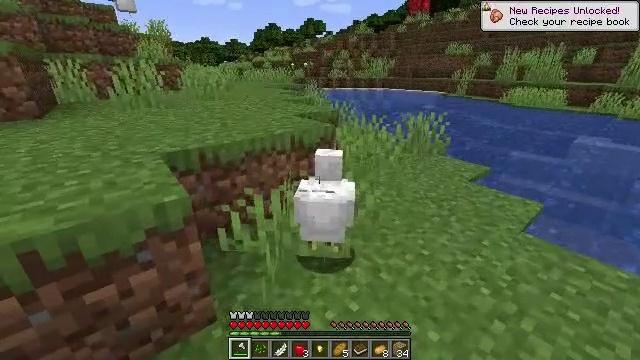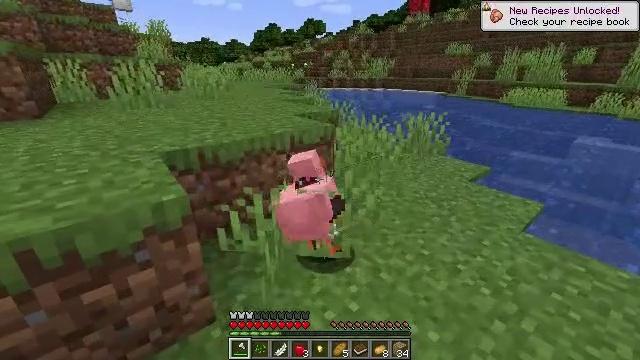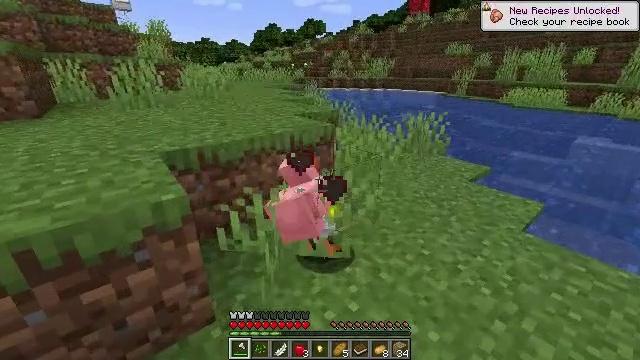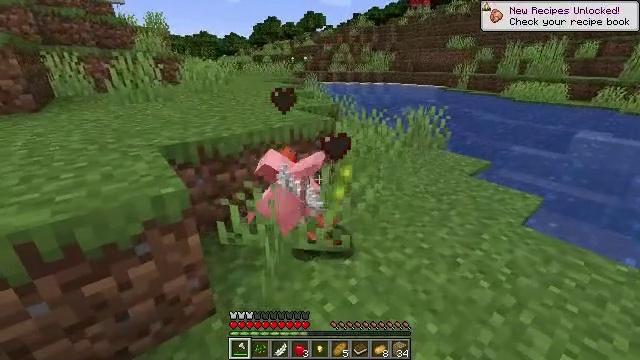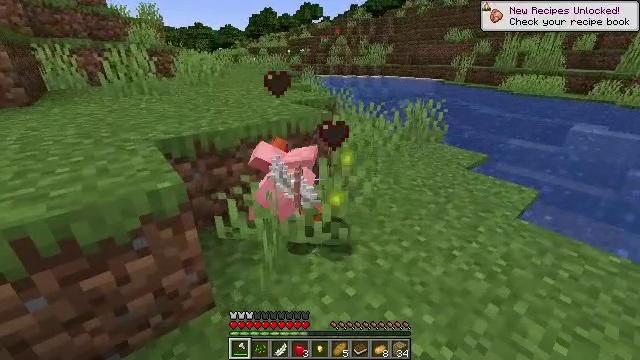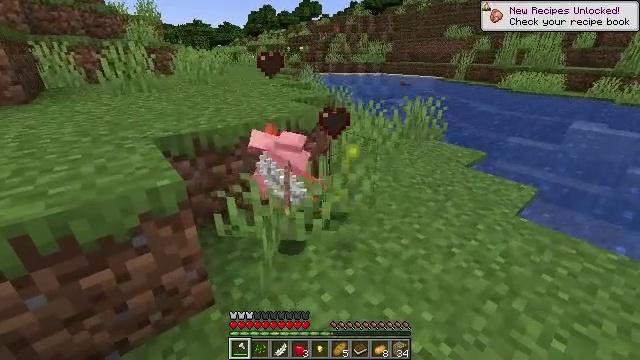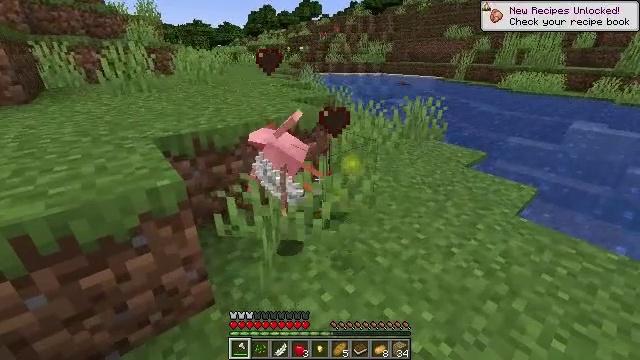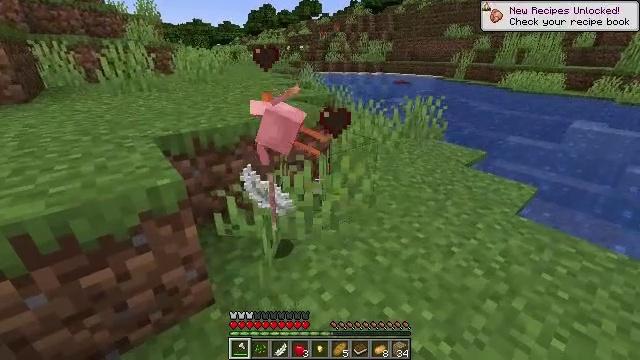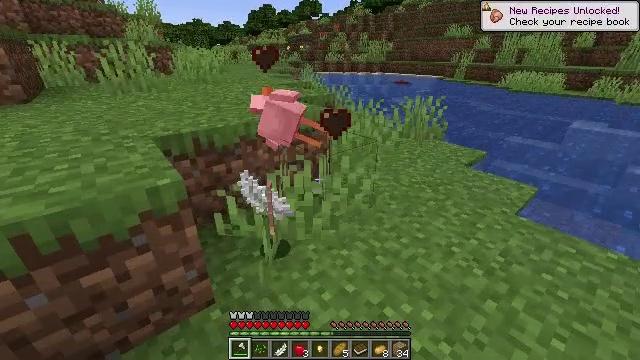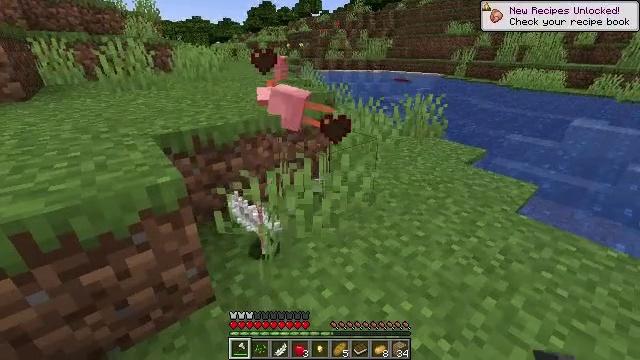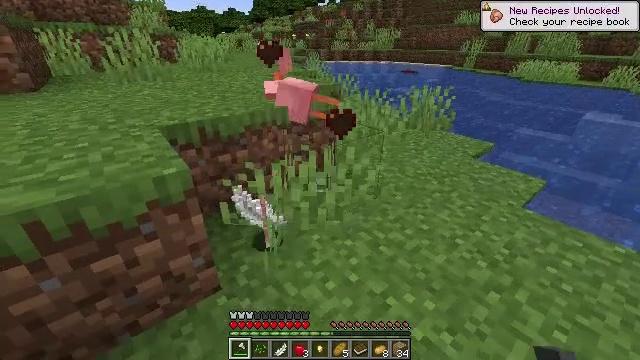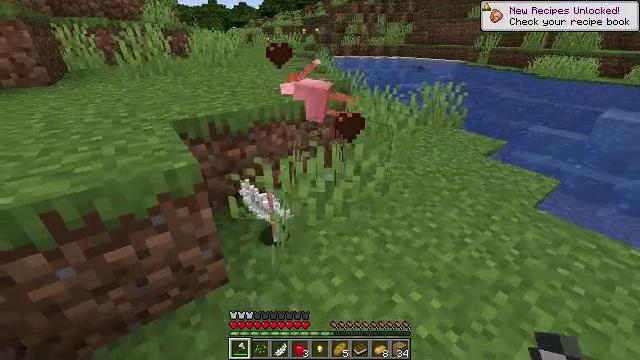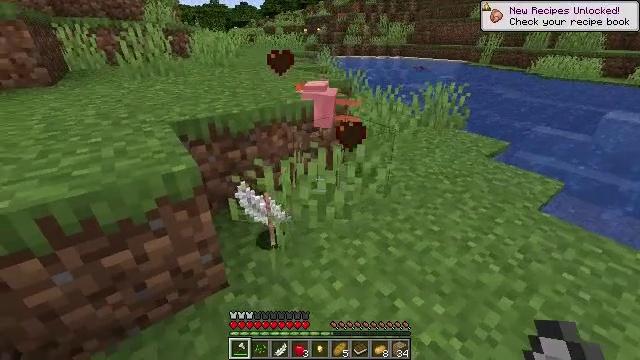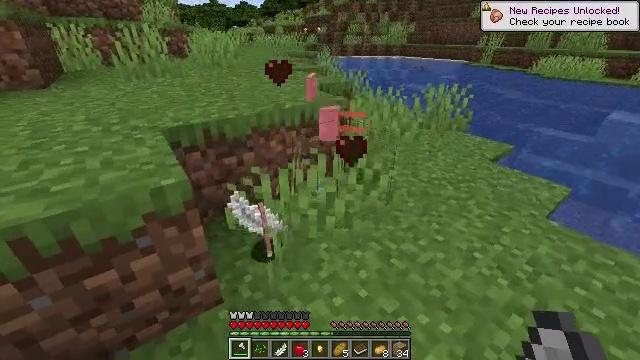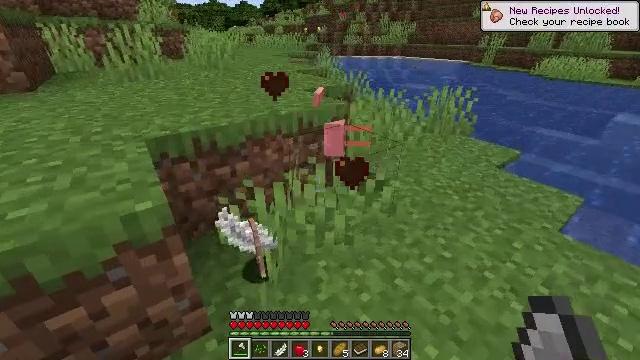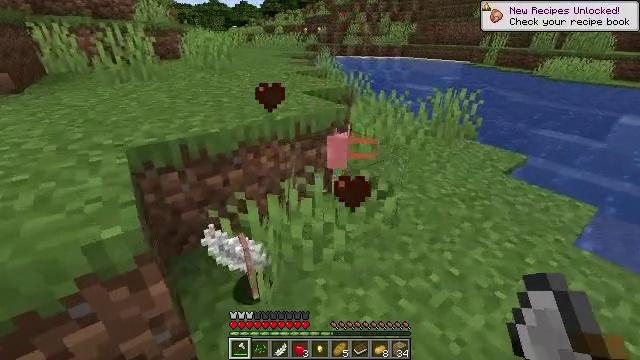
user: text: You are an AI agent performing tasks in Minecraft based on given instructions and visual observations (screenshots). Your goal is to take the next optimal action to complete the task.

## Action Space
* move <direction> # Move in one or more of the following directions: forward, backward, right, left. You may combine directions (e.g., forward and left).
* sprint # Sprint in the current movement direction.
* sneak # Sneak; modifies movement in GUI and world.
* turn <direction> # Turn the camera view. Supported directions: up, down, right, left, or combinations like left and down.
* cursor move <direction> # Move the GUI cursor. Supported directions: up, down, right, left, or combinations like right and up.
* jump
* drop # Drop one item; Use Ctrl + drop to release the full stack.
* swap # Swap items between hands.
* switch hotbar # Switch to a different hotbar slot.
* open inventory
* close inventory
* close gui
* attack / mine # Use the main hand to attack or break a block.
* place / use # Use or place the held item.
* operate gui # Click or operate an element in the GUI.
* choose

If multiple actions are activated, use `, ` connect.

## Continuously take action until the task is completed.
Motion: motion action
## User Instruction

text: Kill mobs.
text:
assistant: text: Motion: no_op
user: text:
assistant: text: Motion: no_op
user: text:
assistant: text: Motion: turn down
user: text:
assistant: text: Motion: turn down
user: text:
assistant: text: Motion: no_op
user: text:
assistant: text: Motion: no_op
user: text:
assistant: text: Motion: no_op
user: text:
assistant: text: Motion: no_op
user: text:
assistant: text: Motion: no_op
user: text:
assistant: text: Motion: turn left and down
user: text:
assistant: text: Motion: turn left
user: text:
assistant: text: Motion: move forward
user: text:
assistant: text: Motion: move forward
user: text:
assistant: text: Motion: move forward
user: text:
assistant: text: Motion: move forward
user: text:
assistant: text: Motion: move forward
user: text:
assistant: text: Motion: move forward
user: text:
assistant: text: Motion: move forward, turn left
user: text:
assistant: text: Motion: move forward, turn left and up
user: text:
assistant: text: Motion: move forward, turn left
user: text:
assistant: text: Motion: move forward, turn left
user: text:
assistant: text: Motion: move forward, turn left
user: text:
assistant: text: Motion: move forward, turn left
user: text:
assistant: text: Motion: move forward, turn left and up, jump
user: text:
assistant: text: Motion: move forward, turn left and up, jump
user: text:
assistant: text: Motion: move forward, turn up, jump
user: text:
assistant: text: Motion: move forward, turn right and up, jump
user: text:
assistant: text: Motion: move forward, turn right and up, jump
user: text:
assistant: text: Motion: move forward, turn right and up, jump
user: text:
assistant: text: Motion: move forward, jump